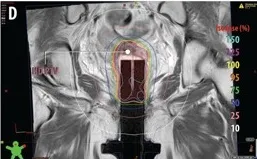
Paracoronal T2-weighted MR view for the approved HDR brachytherapy treatment plan. The external beam. And. Volumes are shown in the shadowed red and green contours, and the HDR PTV volume is shown in the shadowed red contour.
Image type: radiology (mri)